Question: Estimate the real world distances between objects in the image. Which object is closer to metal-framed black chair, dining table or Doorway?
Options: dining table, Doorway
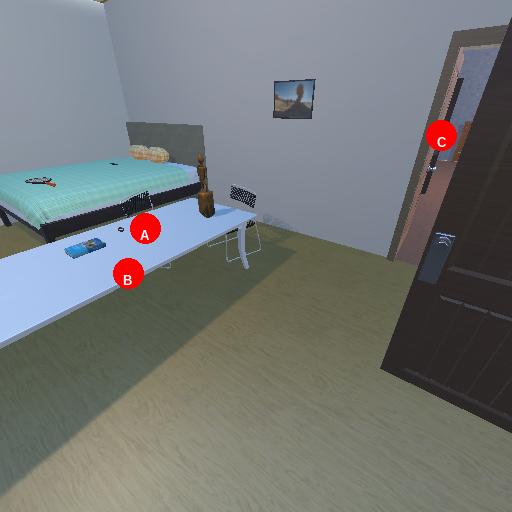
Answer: dining table